Question: I have a li element . if the li element is a single line ,on hovering the backgroud color looks okay but when the li element contains text that is multiline the background color looks somewhat bad.
See the attached screenshot.
'''
#leftNavi li a.current{
color: white;
background: #AD0E3F;
text-decoration: none;
}
#leftNavi li a:hover{
color: white;
background: #AD0E3F;
}
'''

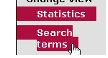
Answer: Simple mate just add:
'''
#leftNavi li a{display:block;}
'''
See example: <URL>